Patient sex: F
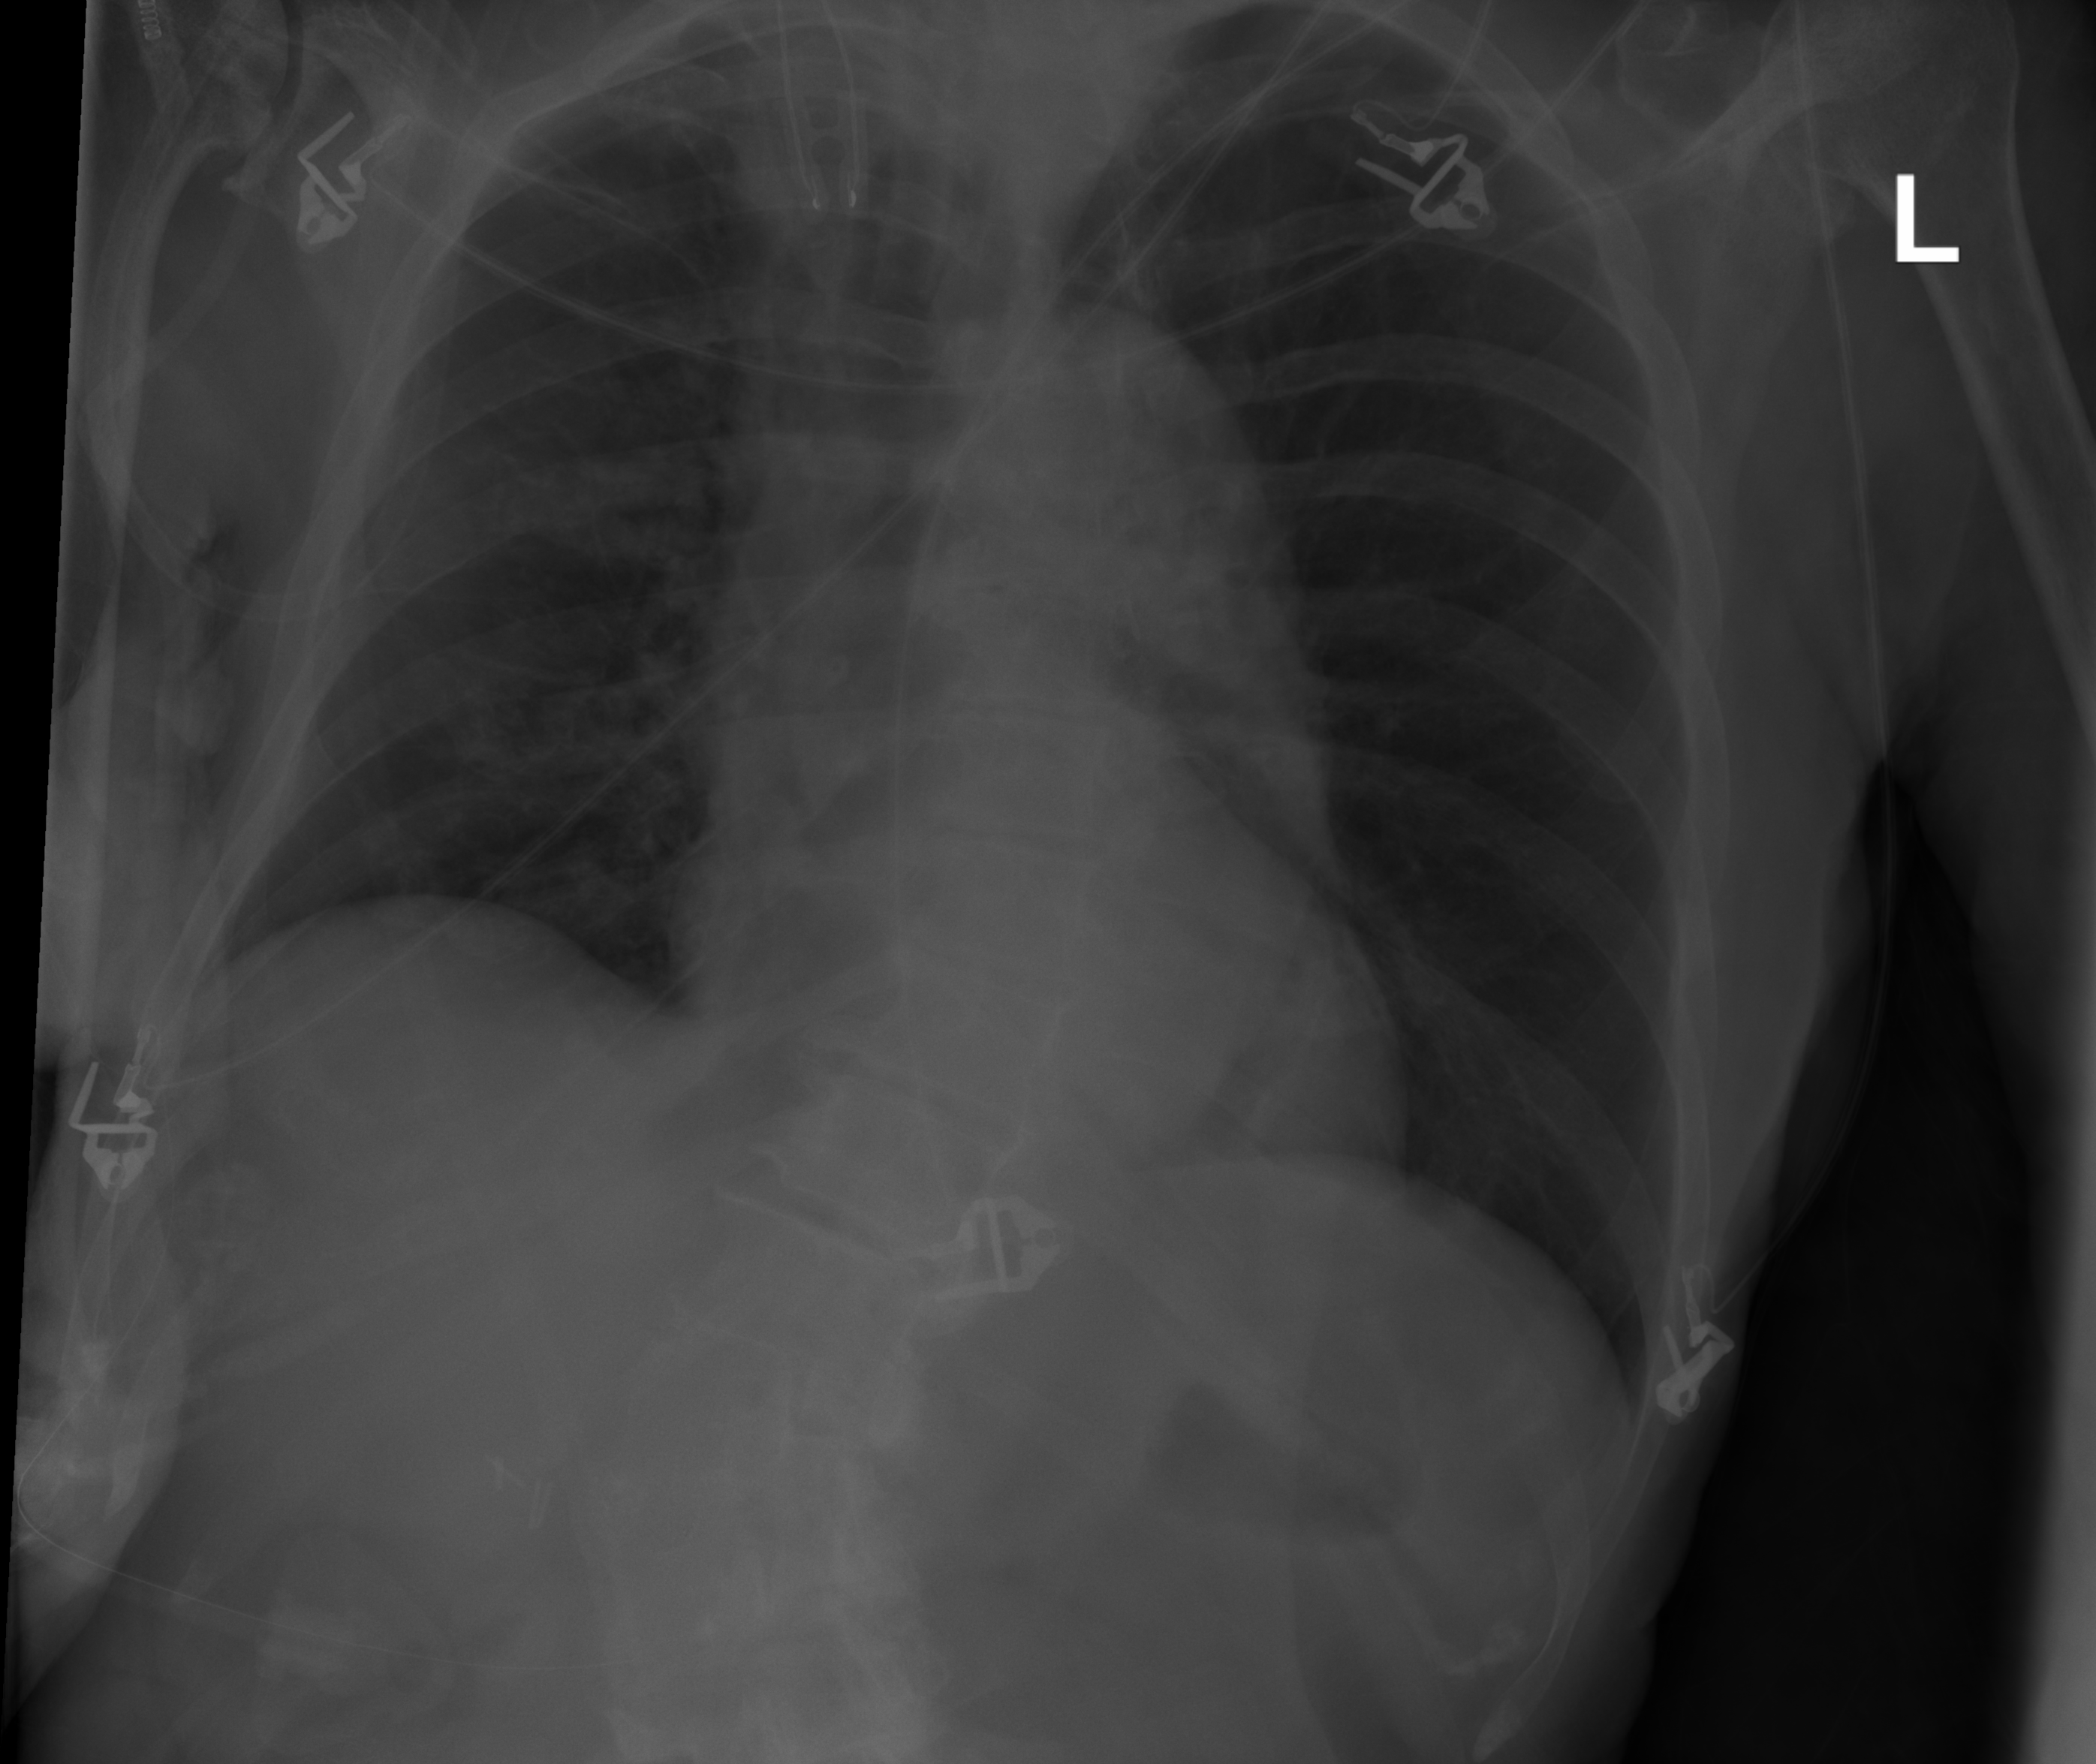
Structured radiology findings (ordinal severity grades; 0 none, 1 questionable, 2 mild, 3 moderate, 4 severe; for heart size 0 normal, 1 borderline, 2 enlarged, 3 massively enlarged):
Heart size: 0
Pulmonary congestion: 0
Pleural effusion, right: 0
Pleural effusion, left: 0
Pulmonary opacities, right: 2
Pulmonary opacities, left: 0
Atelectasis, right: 0
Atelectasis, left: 0